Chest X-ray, AP view. Patient: 53 years old, sex F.
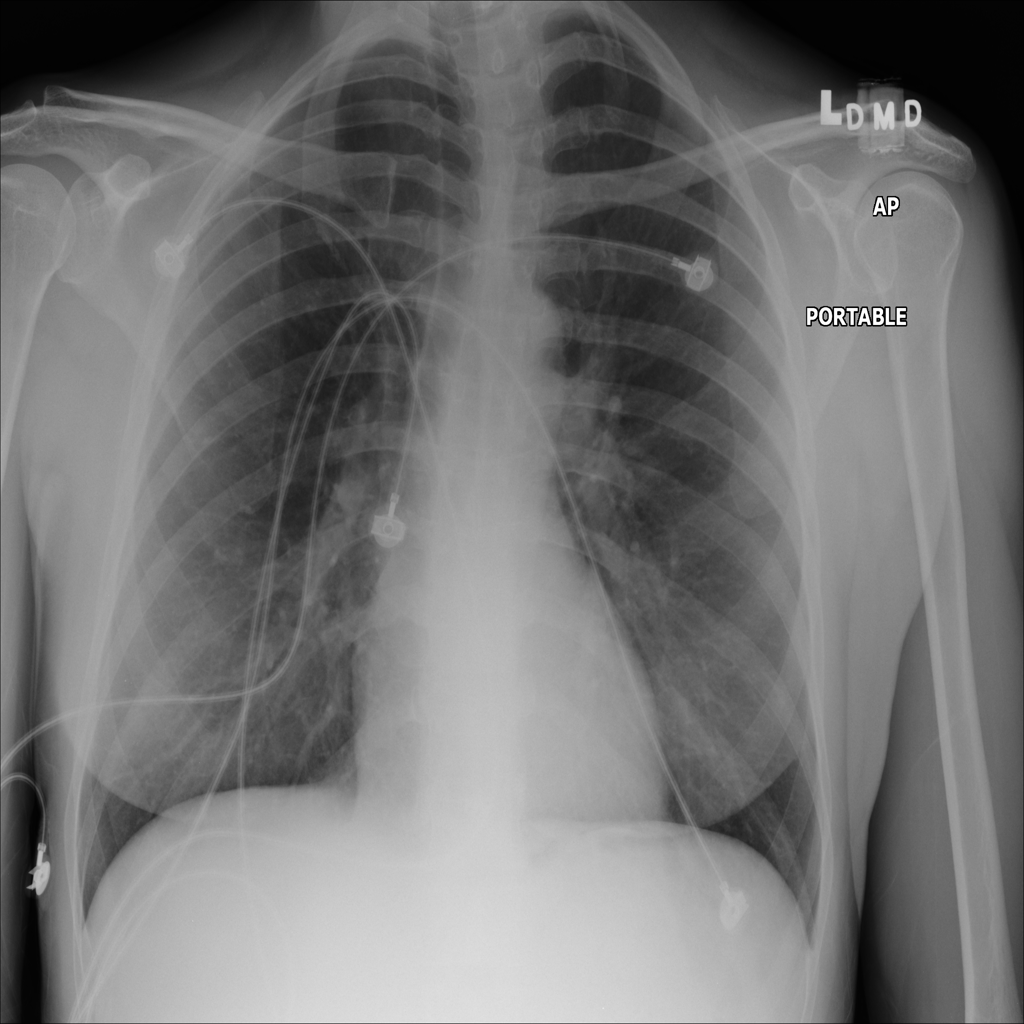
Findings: No Finding